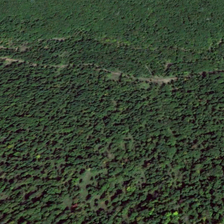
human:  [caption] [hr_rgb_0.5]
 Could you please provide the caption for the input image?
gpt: many green trees are in a piece of forest .

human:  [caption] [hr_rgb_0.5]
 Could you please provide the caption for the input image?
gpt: many green trees are in a piece of forest .

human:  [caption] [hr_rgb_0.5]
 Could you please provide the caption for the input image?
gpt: many green trees are in a piece of forest .

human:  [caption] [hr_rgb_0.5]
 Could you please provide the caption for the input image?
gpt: many green trees are in a piece of forest .

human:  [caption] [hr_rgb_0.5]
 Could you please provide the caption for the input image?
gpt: many green trees are in a piece of forest .